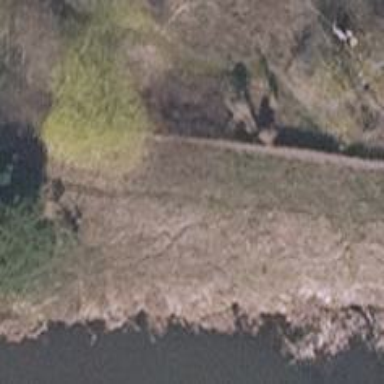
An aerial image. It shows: Abandoned railway with contact lines for electrification.